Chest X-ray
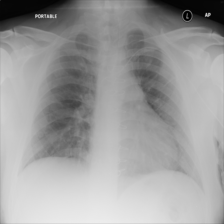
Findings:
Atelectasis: negative
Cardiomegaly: negative
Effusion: negative
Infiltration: negative
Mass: negative
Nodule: negative
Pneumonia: negative
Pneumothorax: negative
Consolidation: negative
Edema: negative
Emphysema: negative
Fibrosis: negative
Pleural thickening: negative
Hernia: negative